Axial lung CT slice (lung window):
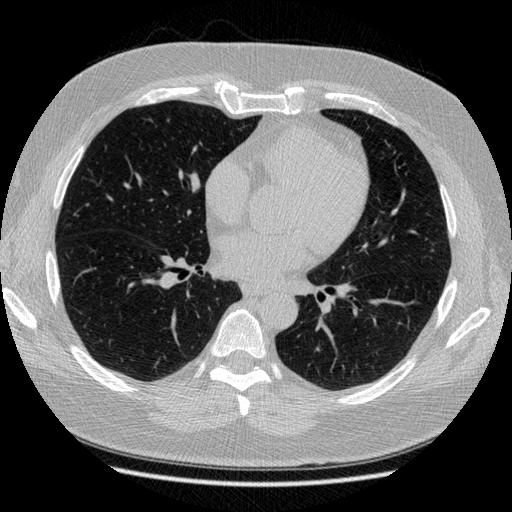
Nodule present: no